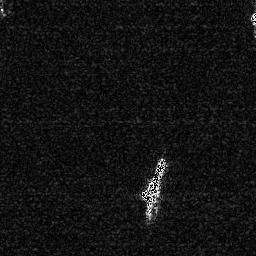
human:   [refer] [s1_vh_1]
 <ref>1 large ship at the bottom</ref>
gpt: <box>[[52, 60, 65, 83, 0]]</box>